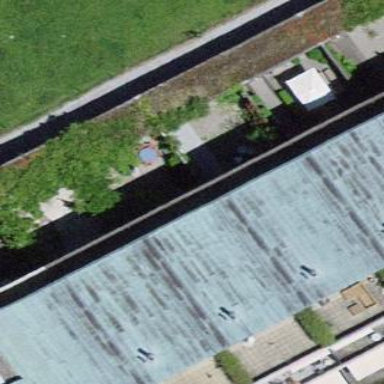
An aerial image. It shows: View of roof of building.